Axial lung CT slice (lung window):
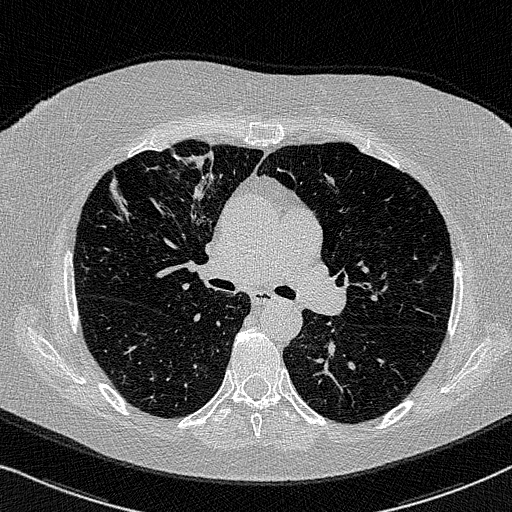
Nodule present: no